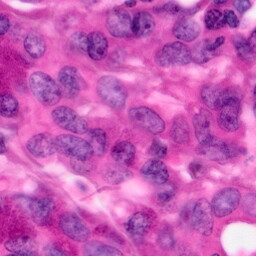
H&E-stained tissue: Pancreatic